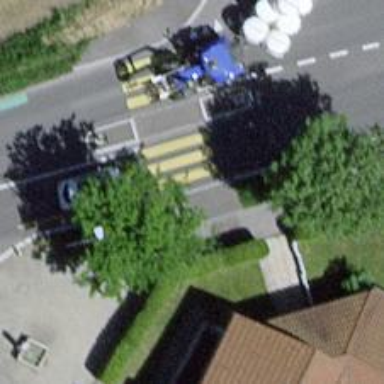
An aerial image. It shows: Kerb serving as barrier.